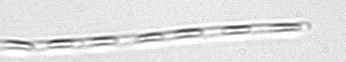
Label: Leptocylindrus